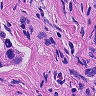
Metastatic tissue present: yes